Milling tool wear sample.
Tool blade image: 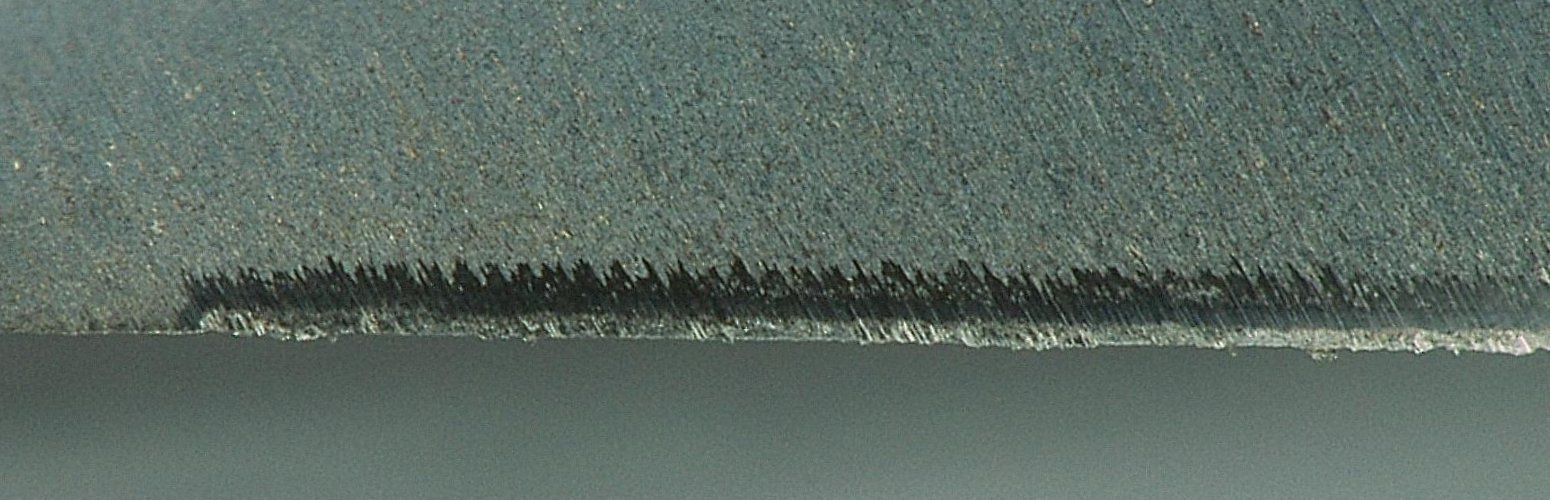
Chip image: 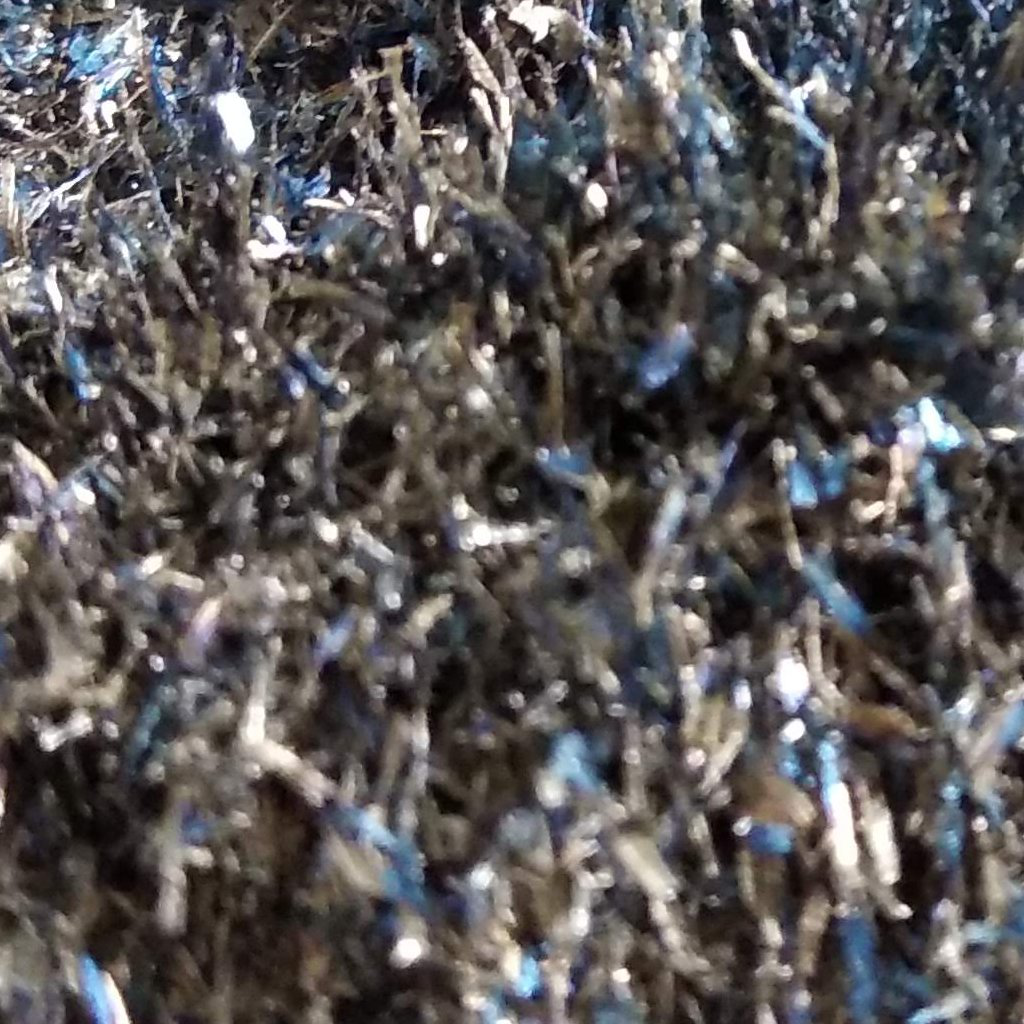
Workpiece image: 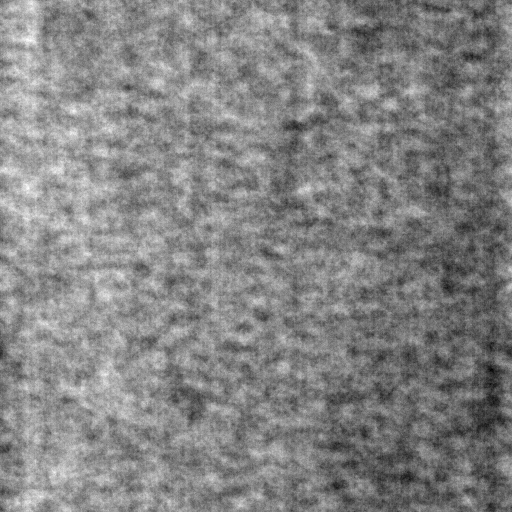
Tool wear state: used
Gaps: 10.08
Flank wear: 97.89
Overhang: 33.17
Force-signal Mel-spectrograms (X, Y, Z axes): 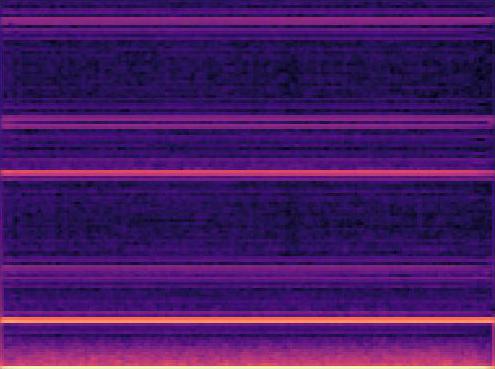 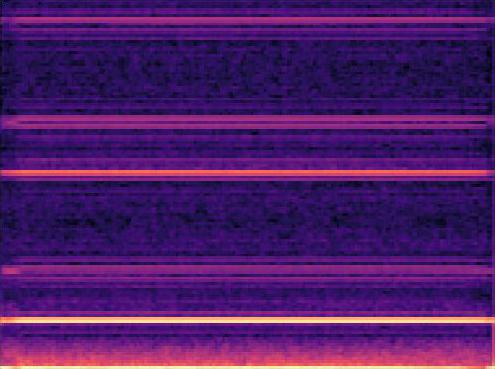 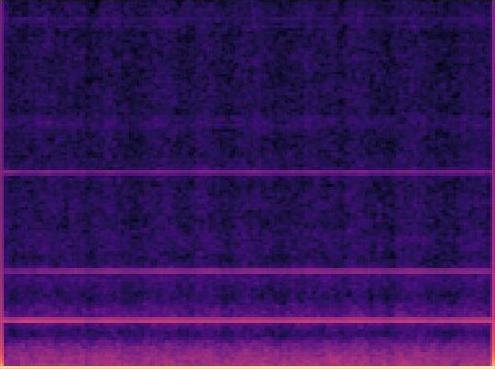
Force-signal scalograms (X, Y, Z axes): 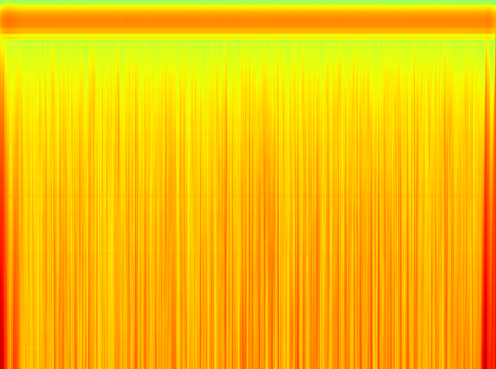 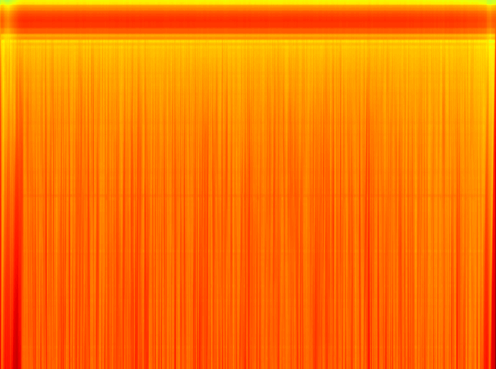 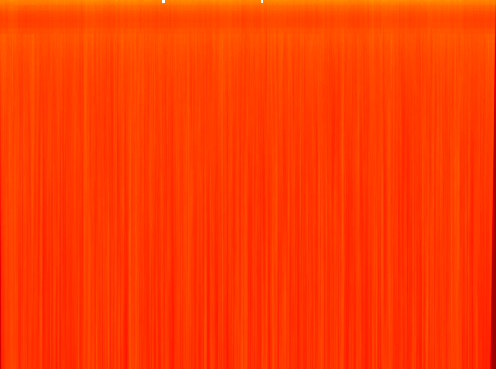
Force phase: steady_state_stabilization_wear